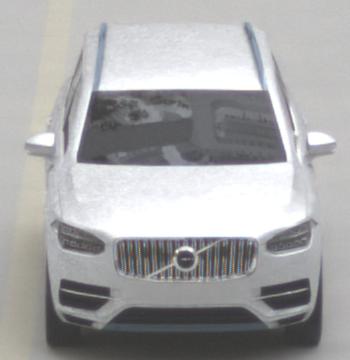
Make: Volvo
Model: XC90 B5
Detailed model: XC90 (L)
Model produced from: 2019/08
Model produced until: 2020/04
Doors: 5
Color: white
Road condition: dry road
Daytime: morning or afternoon
Contrast: low contrast